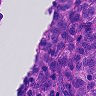
Metastatic tissue present: yes